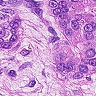
Metastatic tissue present: yes